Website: macys
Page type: gifting
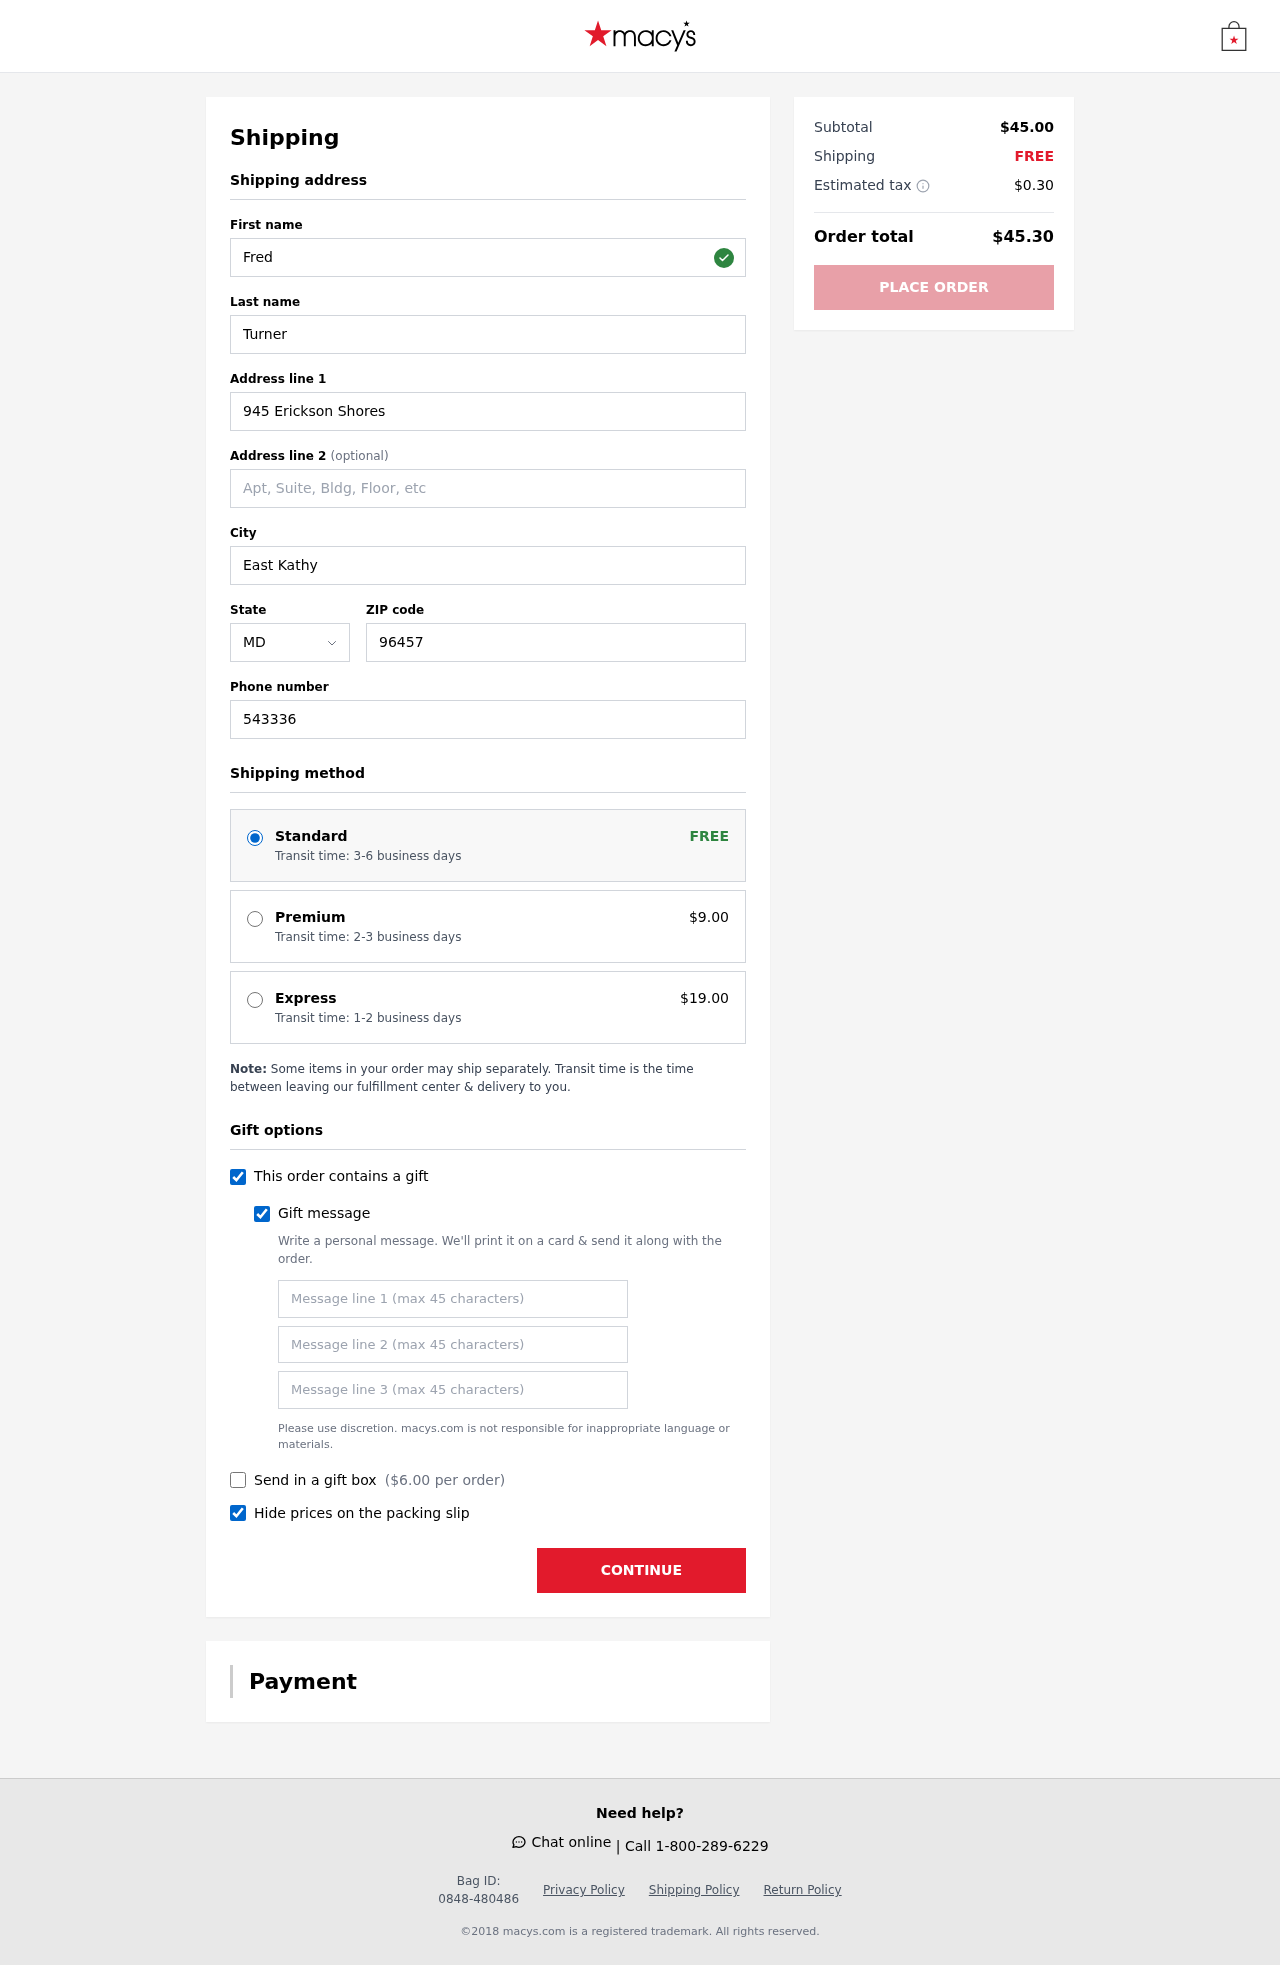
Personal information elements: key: PII_STATE_ABBR
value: MD
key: PII_FIRSTNAME
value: Fred
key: PII_LASTNAME
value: Turner
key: PII_STREET
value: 945 Erickson Shores
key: PII_CITY
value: East Kathy
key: PII_POSTCODE
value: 96457
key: PII_PHONE
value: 5433367807
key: PII_GIFT_MESSAGE
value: Hey Jeffrey, I know how much you enjoy keeping your garden in shape and sprucing up the yard, so I thought this would make your watering chores a breeze! Here’s to making your outdoor time even more enjoyable. Cheers!  Fred
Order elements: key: ORDER_SHIPPING_STANDARD
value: Transit time: 3-6 business days
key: ORDER_SHIPPING_PREMIUM
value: Transit time: 2-3 business days
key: ORDER_SHIPPING_PREMIUM_PRICE
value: $9.00
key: ORDER_SHIPPING_EXPRESS
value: Transit time: 1-2 business days
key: ORDER_SHIPPING_EXPRESS_PRICE
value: $19.00
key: ORDER_GIFT_BOX_PRICE
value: $6.00
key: ORDER_SUBTOTAL
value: $45.00
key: ORDER_SHIPPING_COST
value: FREE
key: ORDER_TAX
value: $0.30
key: ORDER_TOTAL
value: $45.30